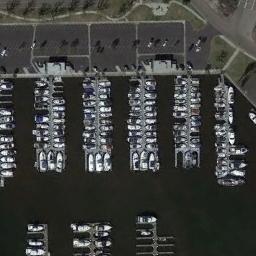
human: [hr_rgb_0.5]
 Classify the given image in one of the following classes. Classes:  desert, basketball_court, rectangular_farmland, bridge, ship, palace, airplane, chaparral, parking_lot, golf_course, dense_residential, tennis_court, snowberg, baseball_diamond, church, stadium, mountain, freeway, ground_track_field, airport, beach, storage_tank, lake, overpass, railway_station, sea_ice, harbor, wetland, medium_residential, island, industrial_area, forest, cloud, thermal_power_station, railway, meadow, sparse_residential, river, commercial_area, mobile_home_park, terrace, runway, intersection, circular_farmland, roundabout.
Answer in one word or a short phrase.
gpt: harbor